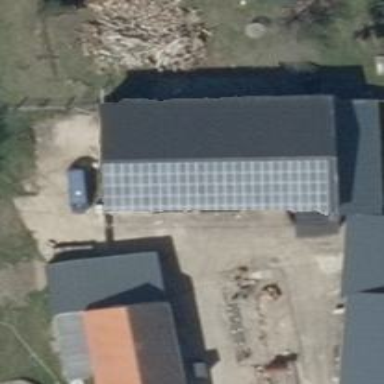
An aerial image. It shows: Small solar photovoltaic panel generator is producing electricity.